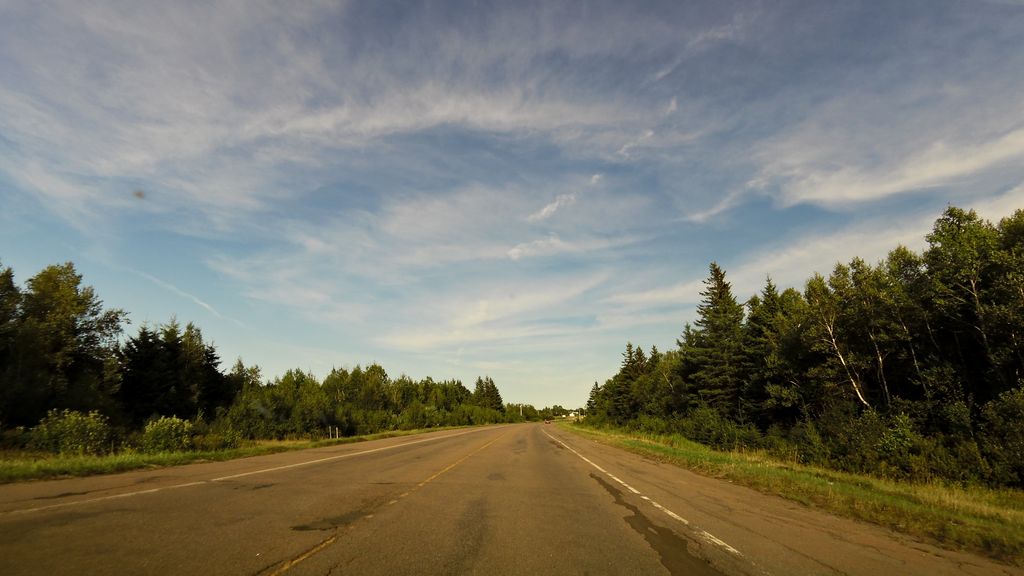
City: charlottetown